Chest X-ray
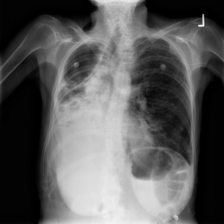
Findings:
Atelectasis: positive
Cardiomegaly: negative
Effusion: negative
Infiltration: negative
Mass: negative
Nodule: negative
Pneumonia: negative
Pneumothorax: negative
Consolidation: positive
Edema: negative
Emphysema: negative
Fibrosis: negative
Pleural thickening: negative
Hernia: negative